Question: As I need to specify a local variable to a Subsystem, I created a mask. Doing that I lose the easy access to the subsystem. Right-click and navigating to "Look under mask" is supposed to be too complicated.
So I thought about a workaround and built the following:

The dialog callback code behind the checkbox is:
'''
myParameter = %Parameter set by checking Get deeper!
path = gcb(gcs);
if strcmp(get_param(gcb,'myParameter'),'on')
open_system(path,'tab');
end
'''
Everytime when I check the box, the subsystem gets opened and also by every double click on the subsystem, in case the box was checked before. Hence the code does what it should, but thats actualy not the common way how one would realize/visualize something like this.
What I want is a button "Look under mask" in my mask - so the subsystem just gets opened by clicking on that button. Basically the button should call the function: 'open_system(gcb(gcs),'tab')'. Looks so easy, but Simulink doesn't offer me any option to implement this. Can anybody help?
The main issue whith the current solution is also that with every execution of the model all subsystems open up, where the box is checked. That's not the idea.
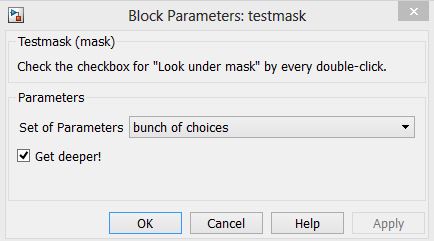
Answer: Matlab 2012b adds exactly what you want: masked blocks have a button on the botton left that is a shortcut to "Look under mask".
Unfortunately, I don't think it is possible to add a button in a mask.
You may want to change your function to automatically set the "Get deeper!" checkbox off after the user clicks on it. That would avoid the automatic opening of the subsystems when the model is loaded. You could do that adding 'set_param(path,'myParameter','off')' just after the 'open_system(path,'tab');'
Finally, as another workaround, you may want to set the 'OpenFcn' callback to call 'open_system(gcb,'tab')'. This will make the system work as if it isn't masked at all. You can put two 'open_system' calls, one to look under mask and the other to open the mask dialog box, if you prefer.